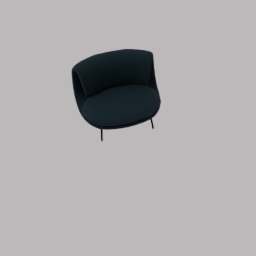
Label: furniture